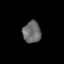
Tissue: prostate
Cell type: T cells
Senescence score: 0.752
Nuclear area (px): 383
Mean DAPI intensity: 107.097